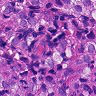
Metastatic tissue present: yes